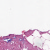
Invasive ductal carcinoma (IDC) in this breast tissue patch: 0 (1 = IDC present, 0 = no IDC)